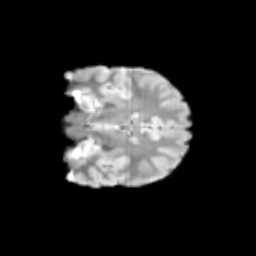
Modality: T2w
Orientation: coronal
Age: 11
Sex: female
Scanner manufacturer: siemens
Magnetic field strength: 3 T
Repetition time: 3.8 s
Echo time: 0.07 s